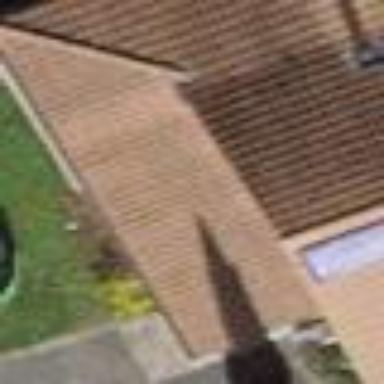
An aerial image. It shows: View of roof of building.